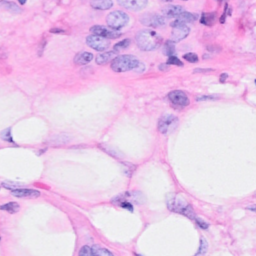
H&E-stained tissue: Breast